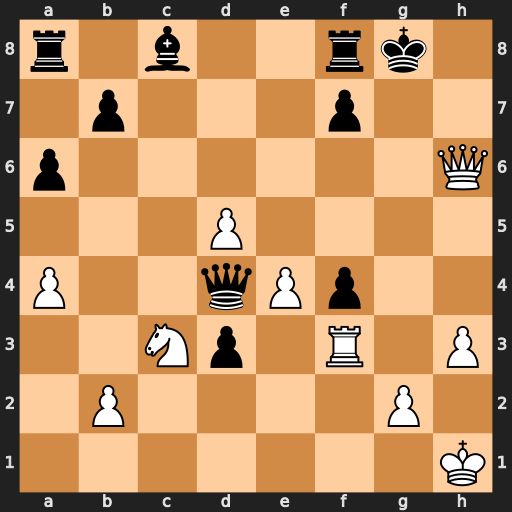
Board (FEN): r1b2rk1/1p3p2/p6Q/3P4/P2qPp2/2Np1R1P/1P4P1/7K
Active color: w
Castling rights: -
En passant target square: -
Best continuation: Qxf4 f5 Rg3+ Kf7 Qc7+